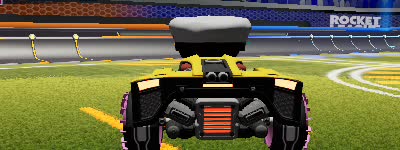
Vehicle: breakout